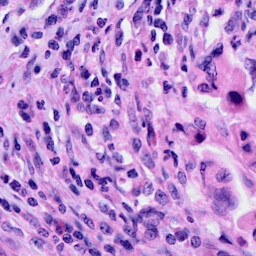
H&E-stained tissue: Cervix